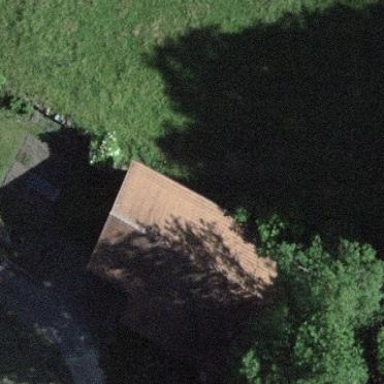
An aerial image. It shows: Farm building.